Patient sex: F
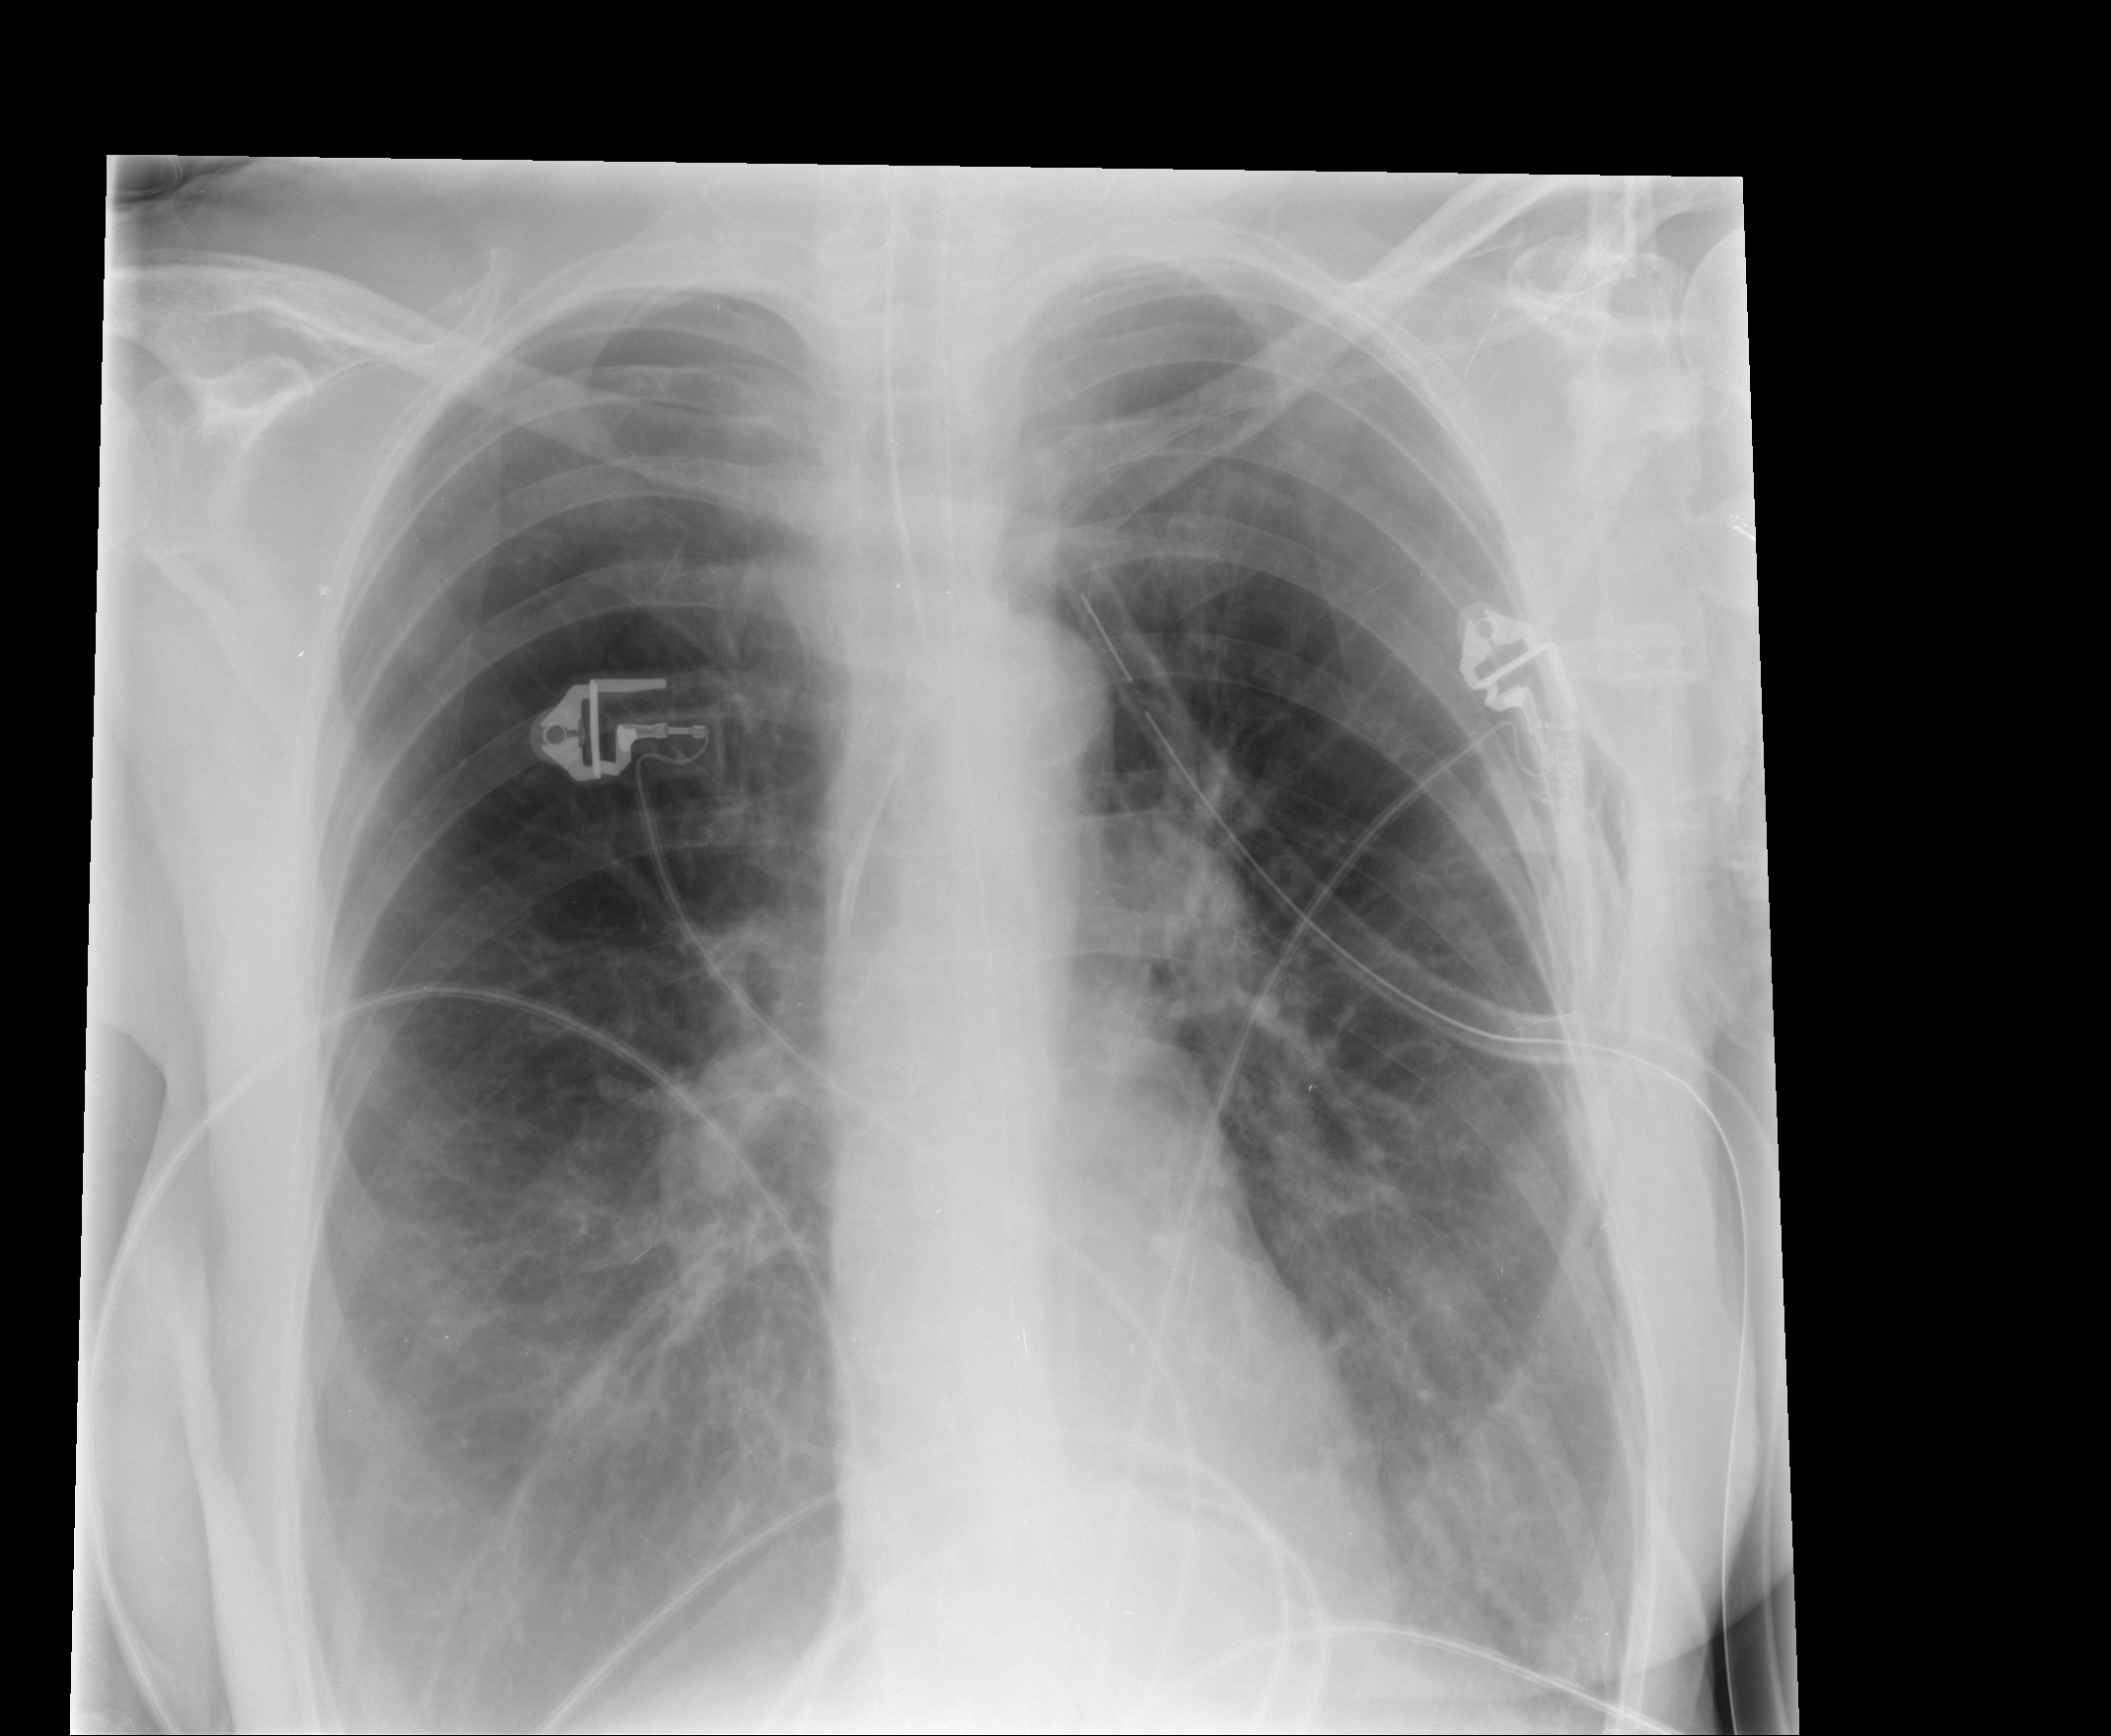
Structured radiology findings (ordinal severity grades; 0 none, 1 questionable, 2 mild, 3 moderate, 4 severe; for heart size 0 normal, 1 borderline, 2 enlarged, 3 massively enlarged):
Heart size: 0
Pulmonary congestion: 0
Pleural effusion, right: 2
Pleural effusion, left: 1
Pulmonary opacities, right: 0
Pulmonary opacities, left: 2
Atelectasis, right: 2
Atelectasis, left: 2